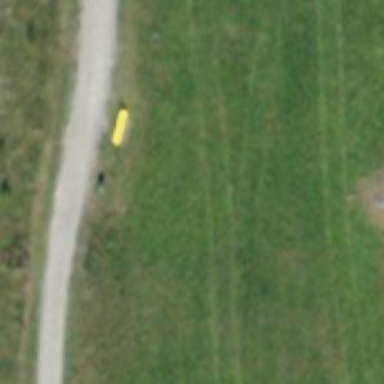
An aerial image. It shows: Bench.